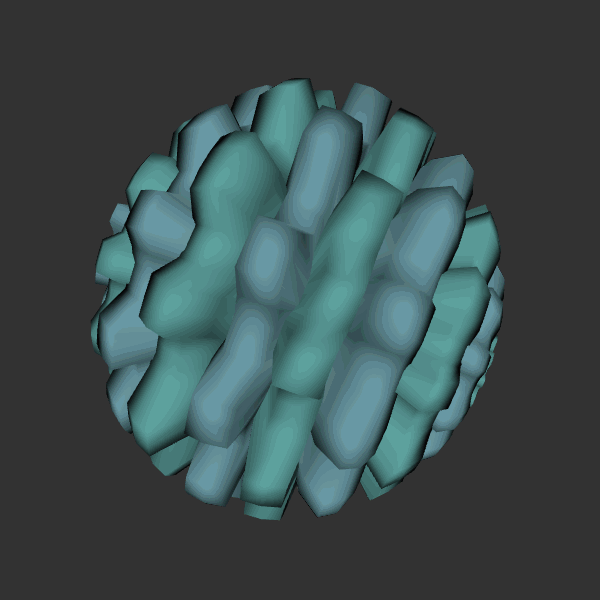
Background: dark